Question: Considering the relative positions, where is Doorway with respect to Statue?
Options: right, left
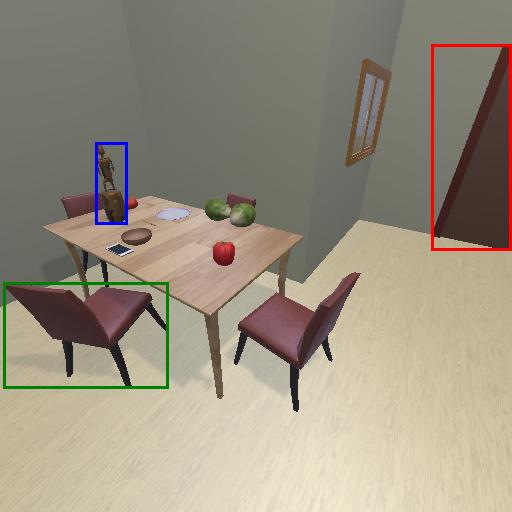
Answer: right